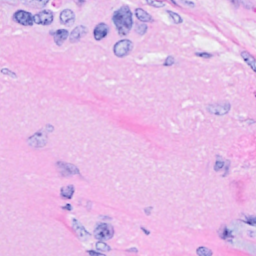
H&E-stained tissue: Breast